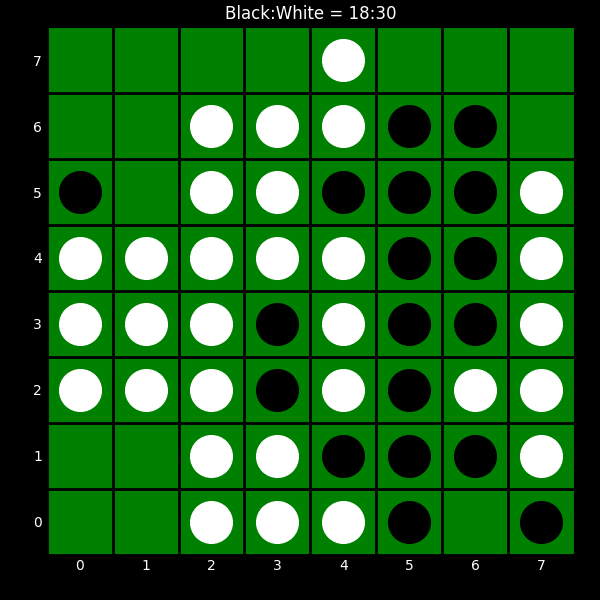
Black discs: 18
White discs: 30